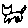
Label: cat